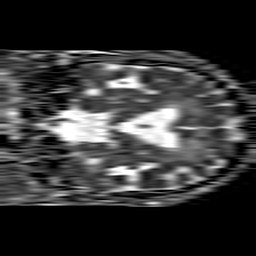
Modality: ADC
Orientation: coronal
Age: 74
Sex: female
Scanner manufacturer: philips
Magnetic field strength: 1.5 T
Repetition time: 4.6 s
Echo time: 0.08631 s